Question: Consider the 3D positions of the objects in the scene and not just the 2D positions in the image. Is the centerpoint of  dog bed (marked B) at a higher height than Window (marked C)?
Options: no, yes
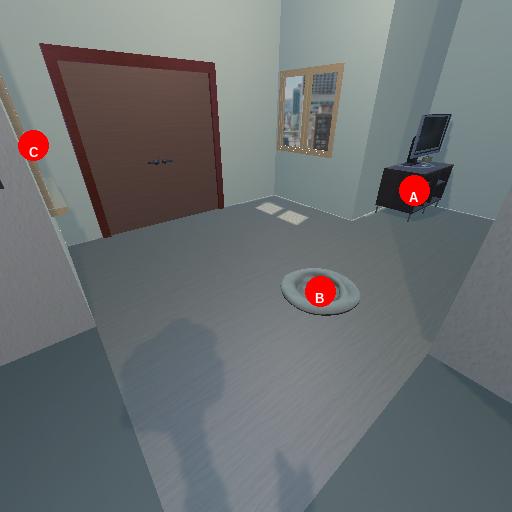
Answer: no